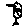
Label: bird